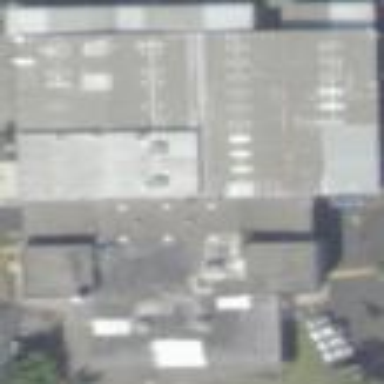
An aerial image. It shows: Building that houses car shop.